Question: Need help with a situation, I need to extract a specific value from a column containing string. The string varies over different records, but the value I need to extract is always preceded by the word "VERSION"
I tried to user REVERSE & SUBSTRING but not able to get exact results. Any help will be greatly appreciated
the table looks like this

Here's my attempt to solve the problem
'''
SELECT DISTINCT A.USER_ID,USER_AGNT_STR,
REVERSE(
SUBSTRING(
REVERSE(SUBSTRING(USER_AGNT_STR,20,PATINDEX('%VERSION%',USER_AGNT_STR))),
4,
PATINDEX('%.%',REVERSE(SUBSTRING(USER_AGNT_STR,5,PATINDEX('%VERSION%',USER_AGNT_STR)))))
) AS APP_VERSION
FROM TABLE A
WHERE USER_AGNT_STR LIKE '%VERSION%'
GROUP BY A.USER_ID,A.USER_AGNT_STR
'''
And I want my results to look like
'''
USER ID APP_VERSION
1 2.3.1
2 2.3
5 2.1
6 2.1
7 2.3.1
9 2.3
10 2.3
'''
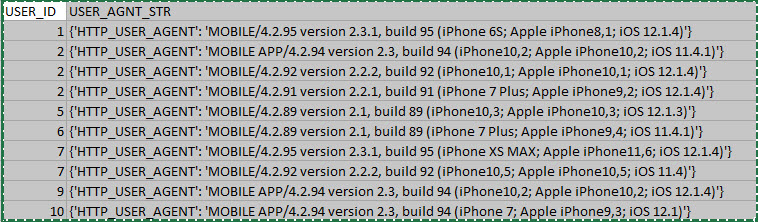
Answer: Here is one way to do it.
This assumes that 'version' is always preceeded by a space, then followed by a space, then by the version number, then by a comma.
The following expression gives you the starting position of the version number ('9' is just the length of string 'version' plus the surrounding spaces):
'''
CHARINDEX(' version ', user_agnt_str) + 9
'''
Then, you can compute the position of the next comma after that position, which signals the end of the version number:
'''
CHARINDEX(',', user_agnt_str, CHARINDEX(' version ', user_agnt_str) + 9)
'''
Both information can now be used with 'SUBSTRING':
'''
SUBSTRING(
user_agnt_str,
CHARINDEX(' version ', user_agnt_str) + 9,
CHARINDEX(',', user_agnt_str, CHARINDEX(' version ', user_agnt_str) + 9)
- CHARINDEX(' version ', user_agnt_str) - 9
)
'''
<URL>:
'''
WITH t AS (
SELECT '{''HTTP_USER_AGENT'':''MOBILE/4.2.95, version 2.3.1, build 95 (iPhone 65;Apple ...)''}' user_agnt_str
)
SELECT
user_agnt_str,
SUBSTRING(
user_agnt_str,
CHARINDEX(' version ', user_agnt_str) + 9,
CHARINDEX(',', user_agnt_str, CHARINDEX(' version ', user_agnt_str) + 9)
- CHARINDEX(' version ', user_agnt_str) - 9
) version
FROM t
GO
'''